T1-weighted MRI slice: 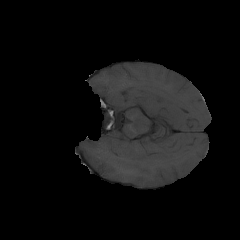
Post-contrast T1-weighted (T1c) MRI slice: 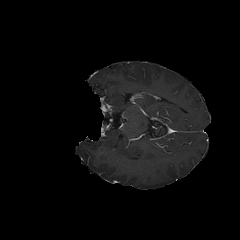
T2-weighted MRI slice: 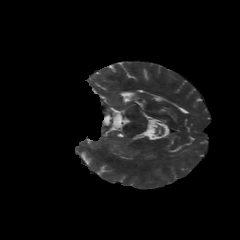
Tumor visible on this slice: no